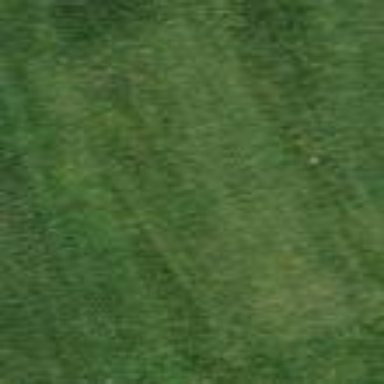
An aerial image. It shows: Grassy area designated as golf tee.